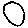
Label: circle